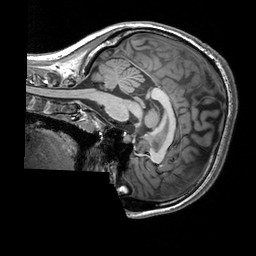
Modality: T1w
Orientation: sagittal
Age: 22
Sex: female
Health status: healthy
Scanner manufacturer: siemens
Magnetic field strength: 3 T
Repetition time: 2.3 s
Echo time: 0.00303 s